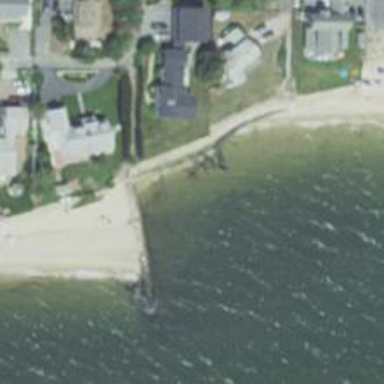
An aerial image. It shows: Breakwater structure.